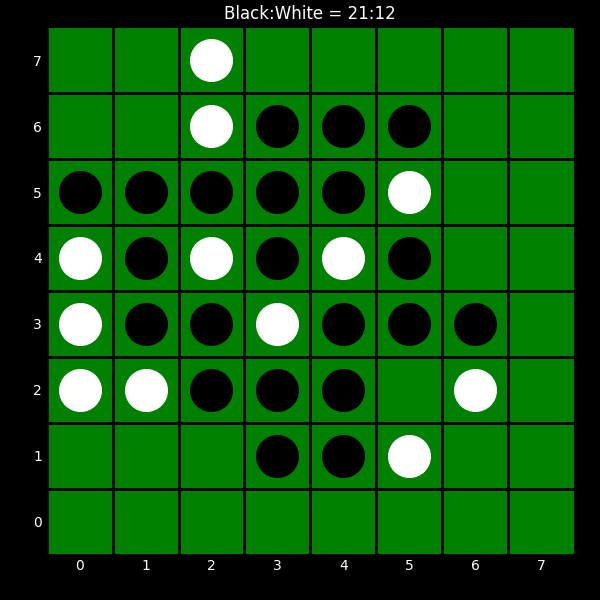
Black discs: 21
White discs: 12